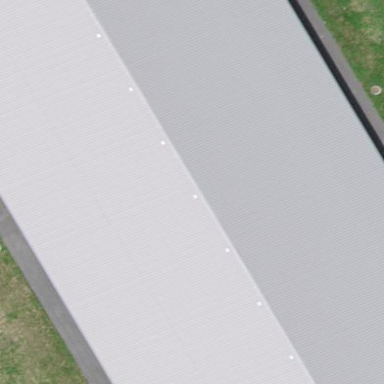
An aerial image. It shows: Industrial building.